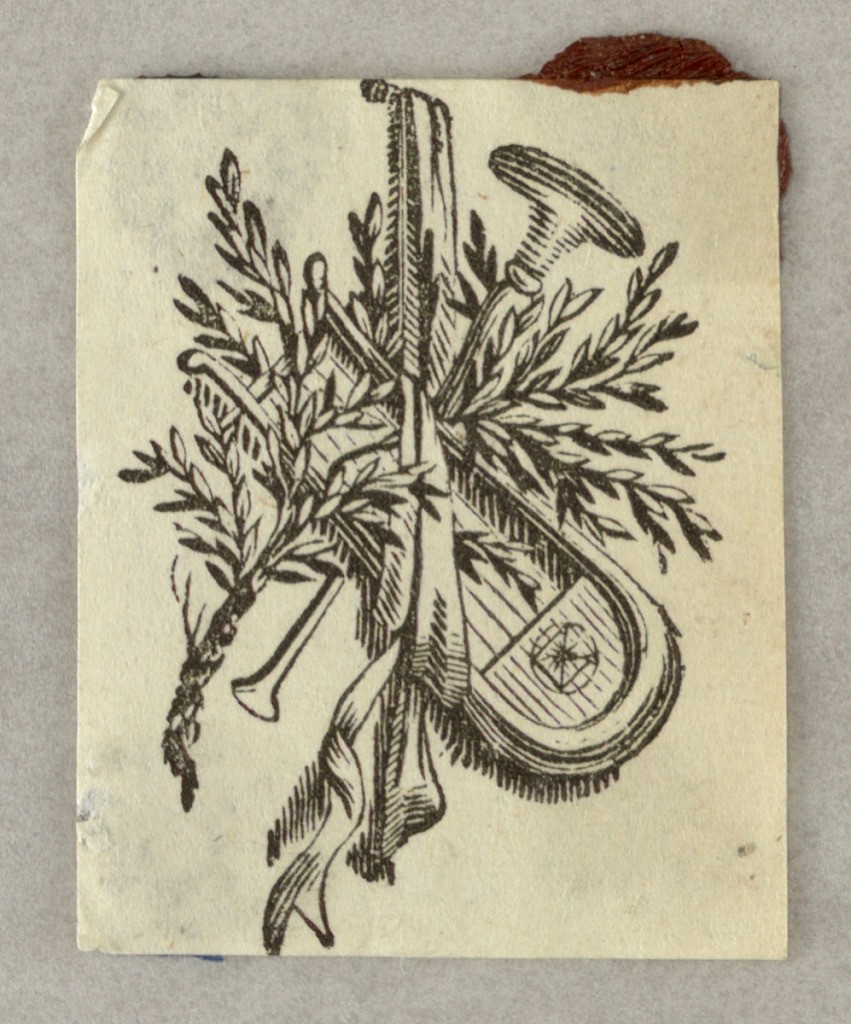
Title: Wood engraving. Vignette.
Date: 1800–1830
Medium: Engraving and etching.
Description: Trophy composed of a lyre, a flute, and boughs, suspended from a nail in a slope.